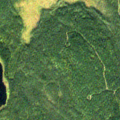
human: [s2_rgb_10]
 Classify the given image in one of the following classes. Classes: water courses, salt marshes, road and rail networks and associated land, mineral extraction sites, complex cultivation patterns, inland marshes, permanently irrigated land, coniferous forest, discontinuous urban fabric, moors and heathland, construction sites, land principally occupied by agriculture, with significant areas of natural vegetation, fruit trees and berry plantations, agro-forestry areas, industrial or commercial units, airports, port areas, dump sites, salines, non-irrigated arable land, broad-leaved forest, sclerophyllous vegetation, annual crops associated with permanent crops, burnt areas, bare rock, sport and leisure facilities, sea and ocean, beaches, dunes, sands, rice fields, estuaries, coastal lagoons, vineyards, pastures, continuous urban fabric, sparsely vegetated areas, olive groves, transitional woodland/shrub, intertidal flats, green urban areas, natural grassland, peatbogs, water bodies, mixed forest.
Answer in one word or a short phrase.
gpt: coniferous forest, peatbogs, water bodies